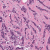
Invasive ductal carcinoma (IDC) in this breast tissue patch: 1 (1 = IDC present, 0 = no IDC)